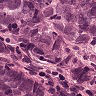
Metastatic tissue present: yes